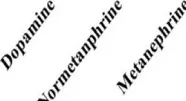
Catecholamine and metabolite concentrations before and after adrenalectomy, taken from 24-hour urine sample. Normal ranges: noradrenaline (0-900nmol/24h); adrenaline (0-230nmol/24h); dopamine (0-3300 nmol/24h); normetanephrine (50-2800nmol/24h); metanephrine (25-1800nmol/24h).
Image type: electrography (ekg)